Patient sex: M
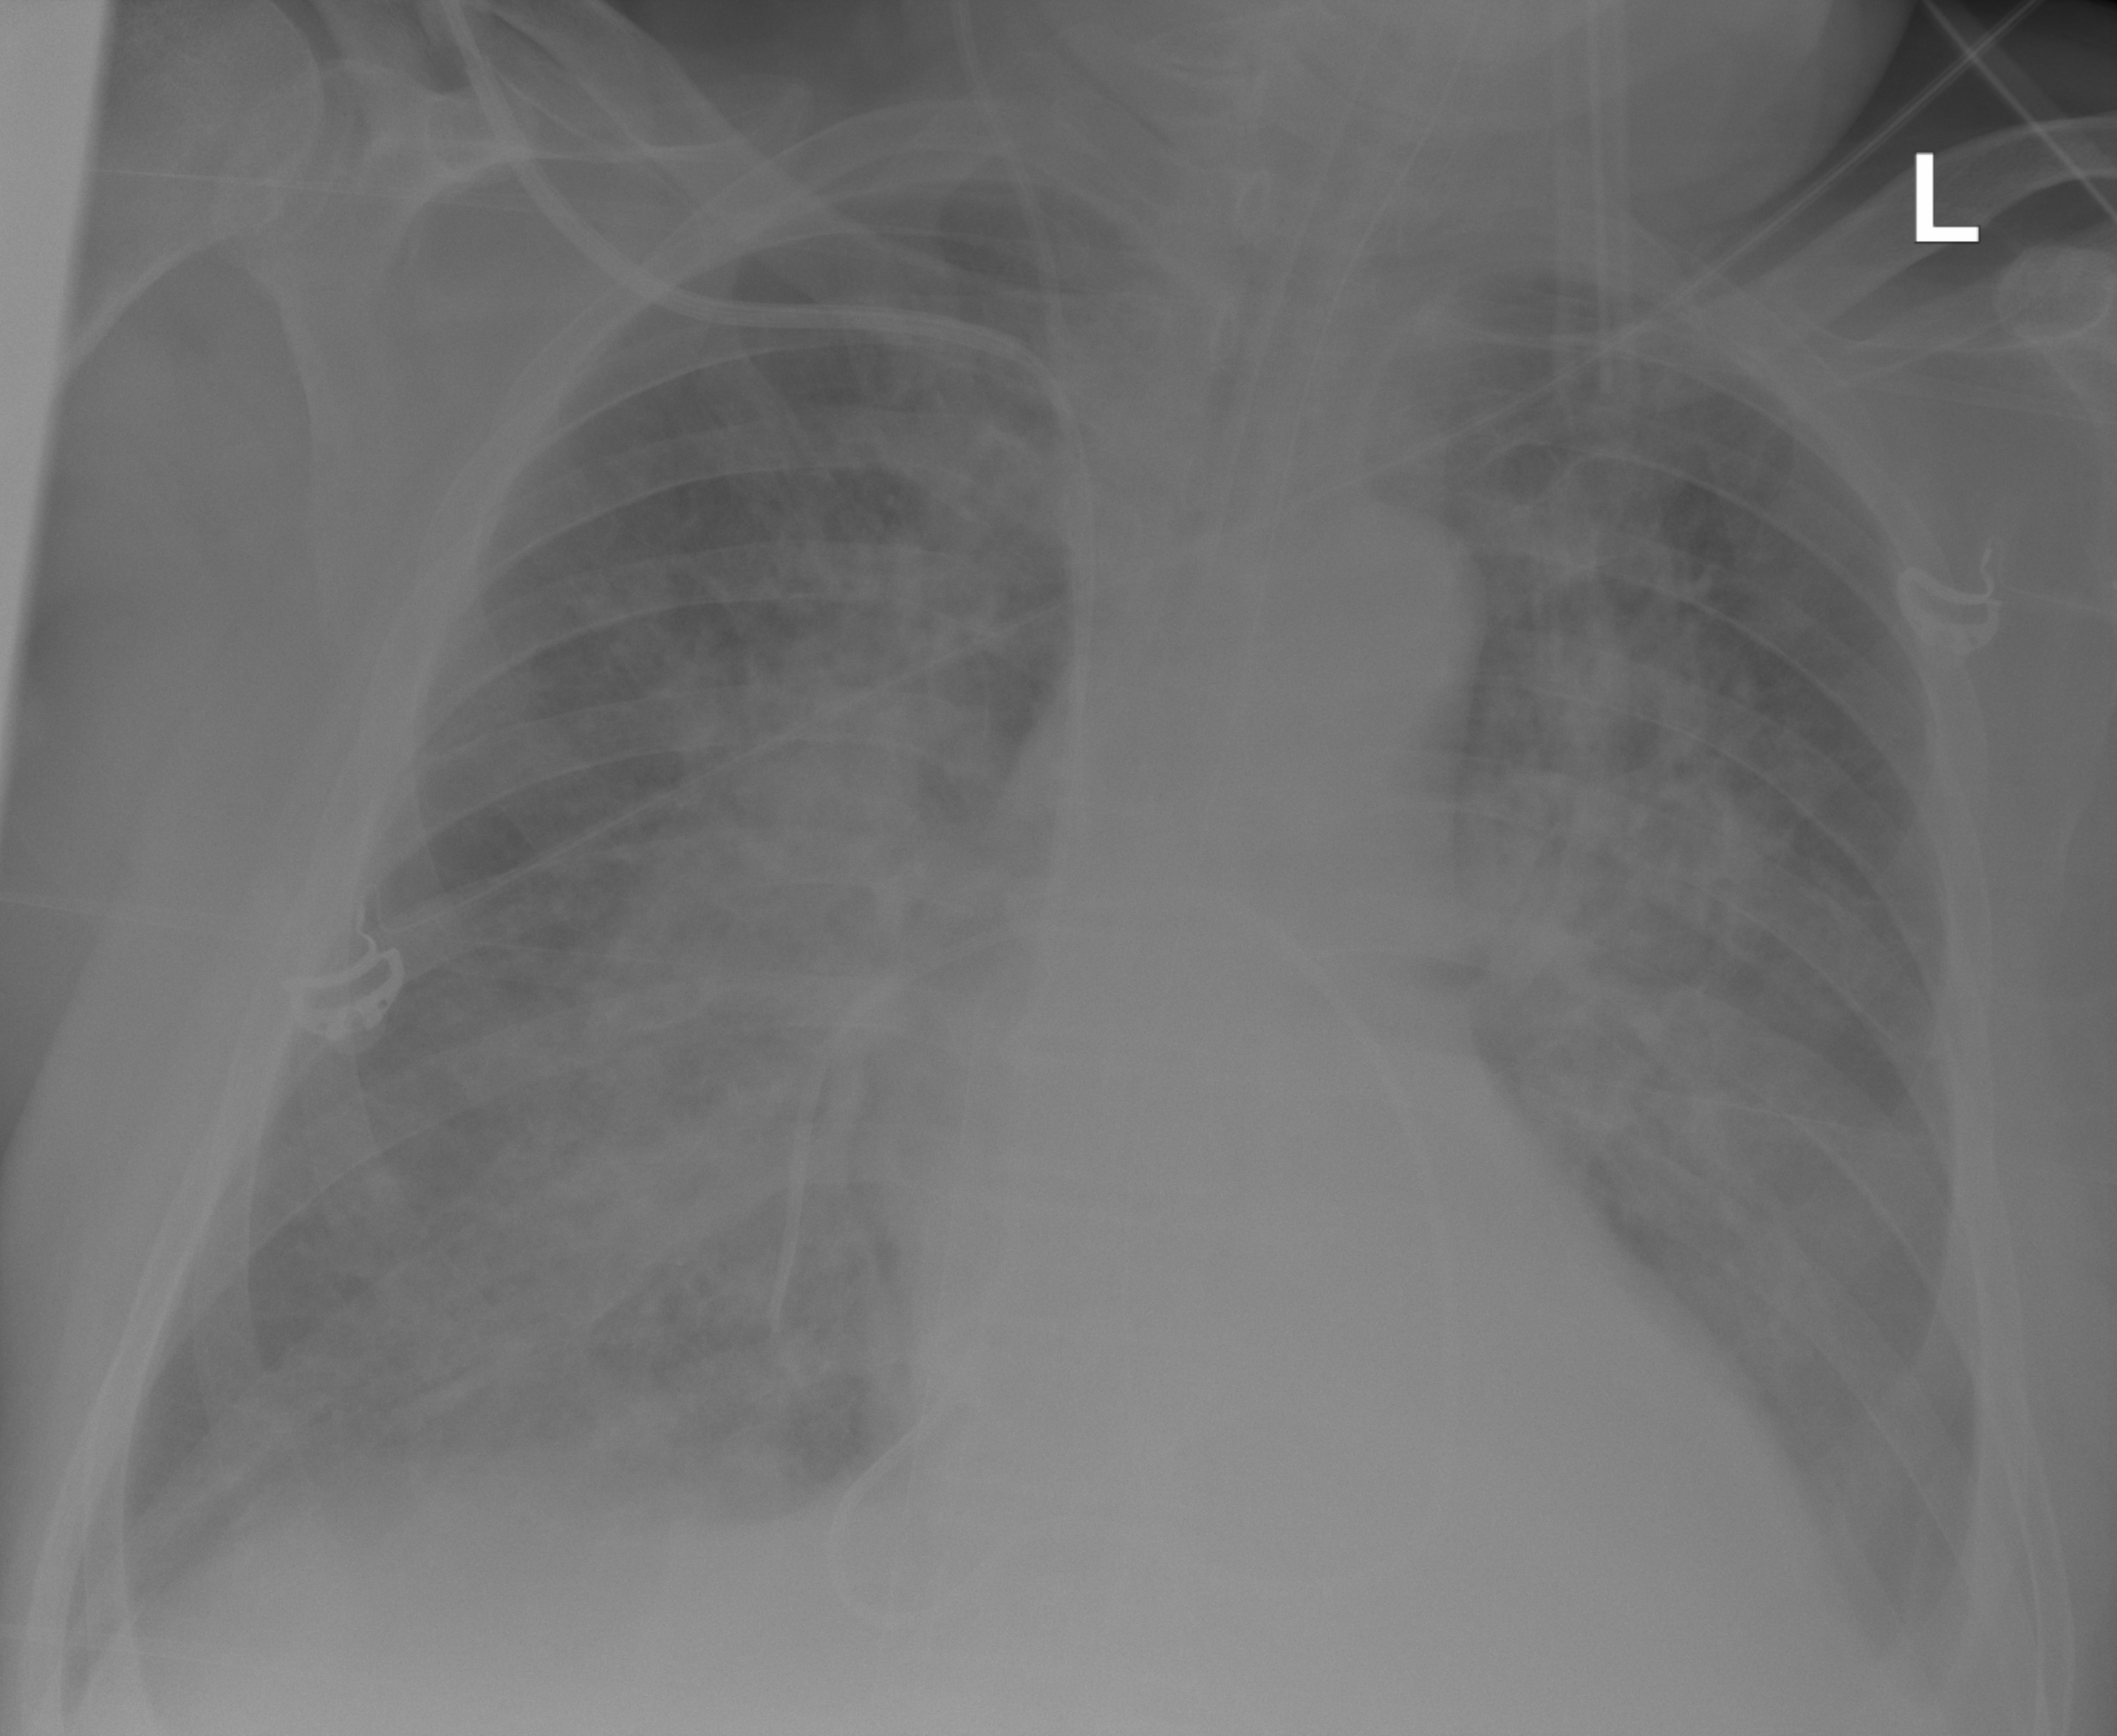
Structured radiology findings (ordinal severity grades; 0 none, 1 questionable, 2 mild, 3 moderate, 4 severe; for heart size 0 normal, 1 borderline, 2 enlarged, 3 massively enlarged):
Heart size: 1
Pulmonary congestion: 3
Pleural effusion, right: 0
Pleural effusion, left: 2
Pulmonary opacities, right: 3
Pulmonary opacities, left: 3
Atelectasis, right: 2
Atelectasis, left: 2